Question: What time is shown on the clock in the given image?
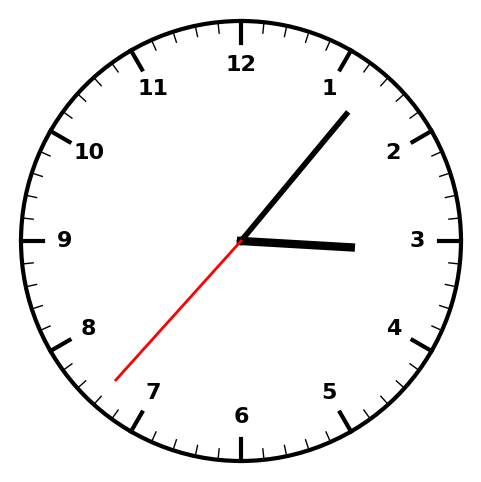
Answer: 03:06:37